Question: Minimal example:
'''
[x,y,z] = peaks(50);
figure;
subplot(5,1,1:4);
pcolor(x,y,z);
shading flat;
colorbar;
subplot(5,1,5);
plot(x(end/2,:), z(end/2,:));
'''

In this example I'd like to have the lower subplot show the cross-section of peaks along y=0 and the plot ending at the same position as the pcolor subplot, so that the x ticks are on identical positions. In fact, I don't need the duplicate x axis then. So,
> How to rescale the lower subplot such that the right limit matches the right limit of the upper one's plot part? (preferably such that the colorbar can be switched on/off without destroying that alignment)
(FYI I <URL>
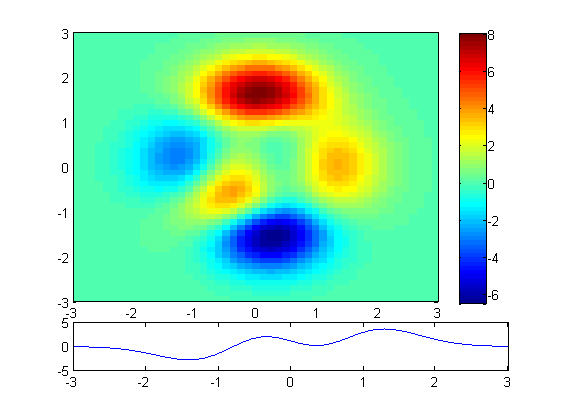
Answer: You can just set the width of the second subplot to the width of the first by changing the 'Position' property.
'''
[x,y,z] = peaks(50);
figure;
ah1 = subplot(5,1,1:4); %# capture handle of first axes
pcolor(x,y,z);
shading flat;
colorbar;
ah2 = subplot(5,1,5); %# capture handle of second axes
plot(x(end/2,:), z(end/2,:));
%# find current position [x,y,width,height]
pos2 = get(ah2,'Position');
pos1 = get(ah1,'Position');
%# set width of second axes equal to first
pos2(3) = pos1(3);
set(ah2,'Position',pos2)
'''
You can then further manipulate your axes properties, for example you can turn of the x-labels on the first plot, and move the second one up so that they touch:
'''
set(ah1,'XTickLabel','')
pos2(2) = pos1(2) - pos2(4);
set(ah2,'Position',pos2)
'''